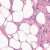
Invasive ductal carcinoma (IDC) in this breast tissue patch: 0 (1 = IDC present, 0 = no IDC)